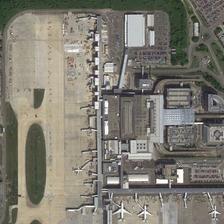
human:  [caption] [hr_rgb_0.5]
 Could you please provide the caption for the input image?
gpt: some planes are near a large building in an airport .

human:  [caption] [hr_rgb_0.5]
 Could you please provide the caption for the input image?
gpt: some planes are near a large building in an airport .

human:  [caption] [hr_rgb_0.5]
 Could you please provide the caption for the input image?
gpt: some planes are near a large building in an airport .

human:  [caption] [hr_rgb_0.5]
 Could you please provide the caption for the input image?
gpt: some planes are near a large building in an airport .

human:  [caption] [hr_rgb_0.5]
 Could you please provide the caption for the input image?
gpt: some planes are near a large building in an airport .